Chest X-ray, PA view. Patient: 33 years old, sex F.
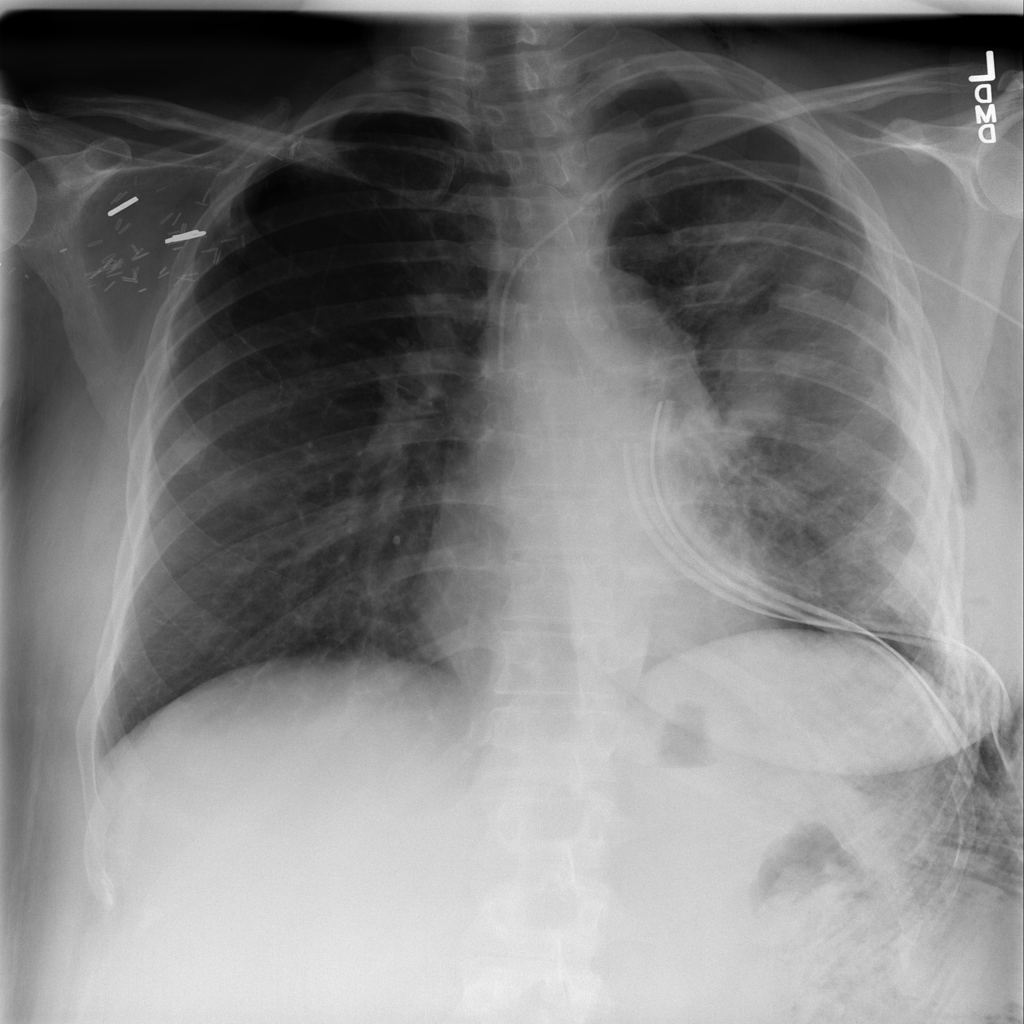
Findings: Emphysema, Pneumothorax